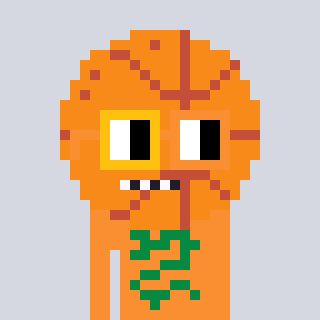
a pixel art character with square yellow and orange glasses, a basketball-shaped head and a orange-colored body on a cool background